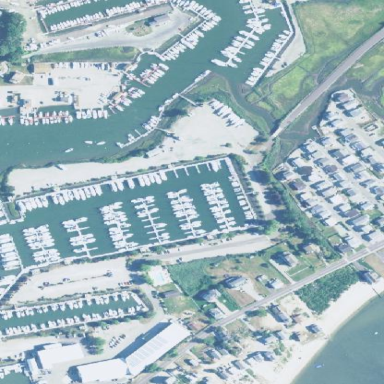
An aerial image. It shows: Marina area for leisure land.